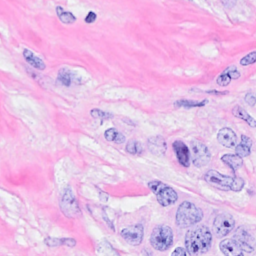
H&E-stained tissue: Breast